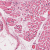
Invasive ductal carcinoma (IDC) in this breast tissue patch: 0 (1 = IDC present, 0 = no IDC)